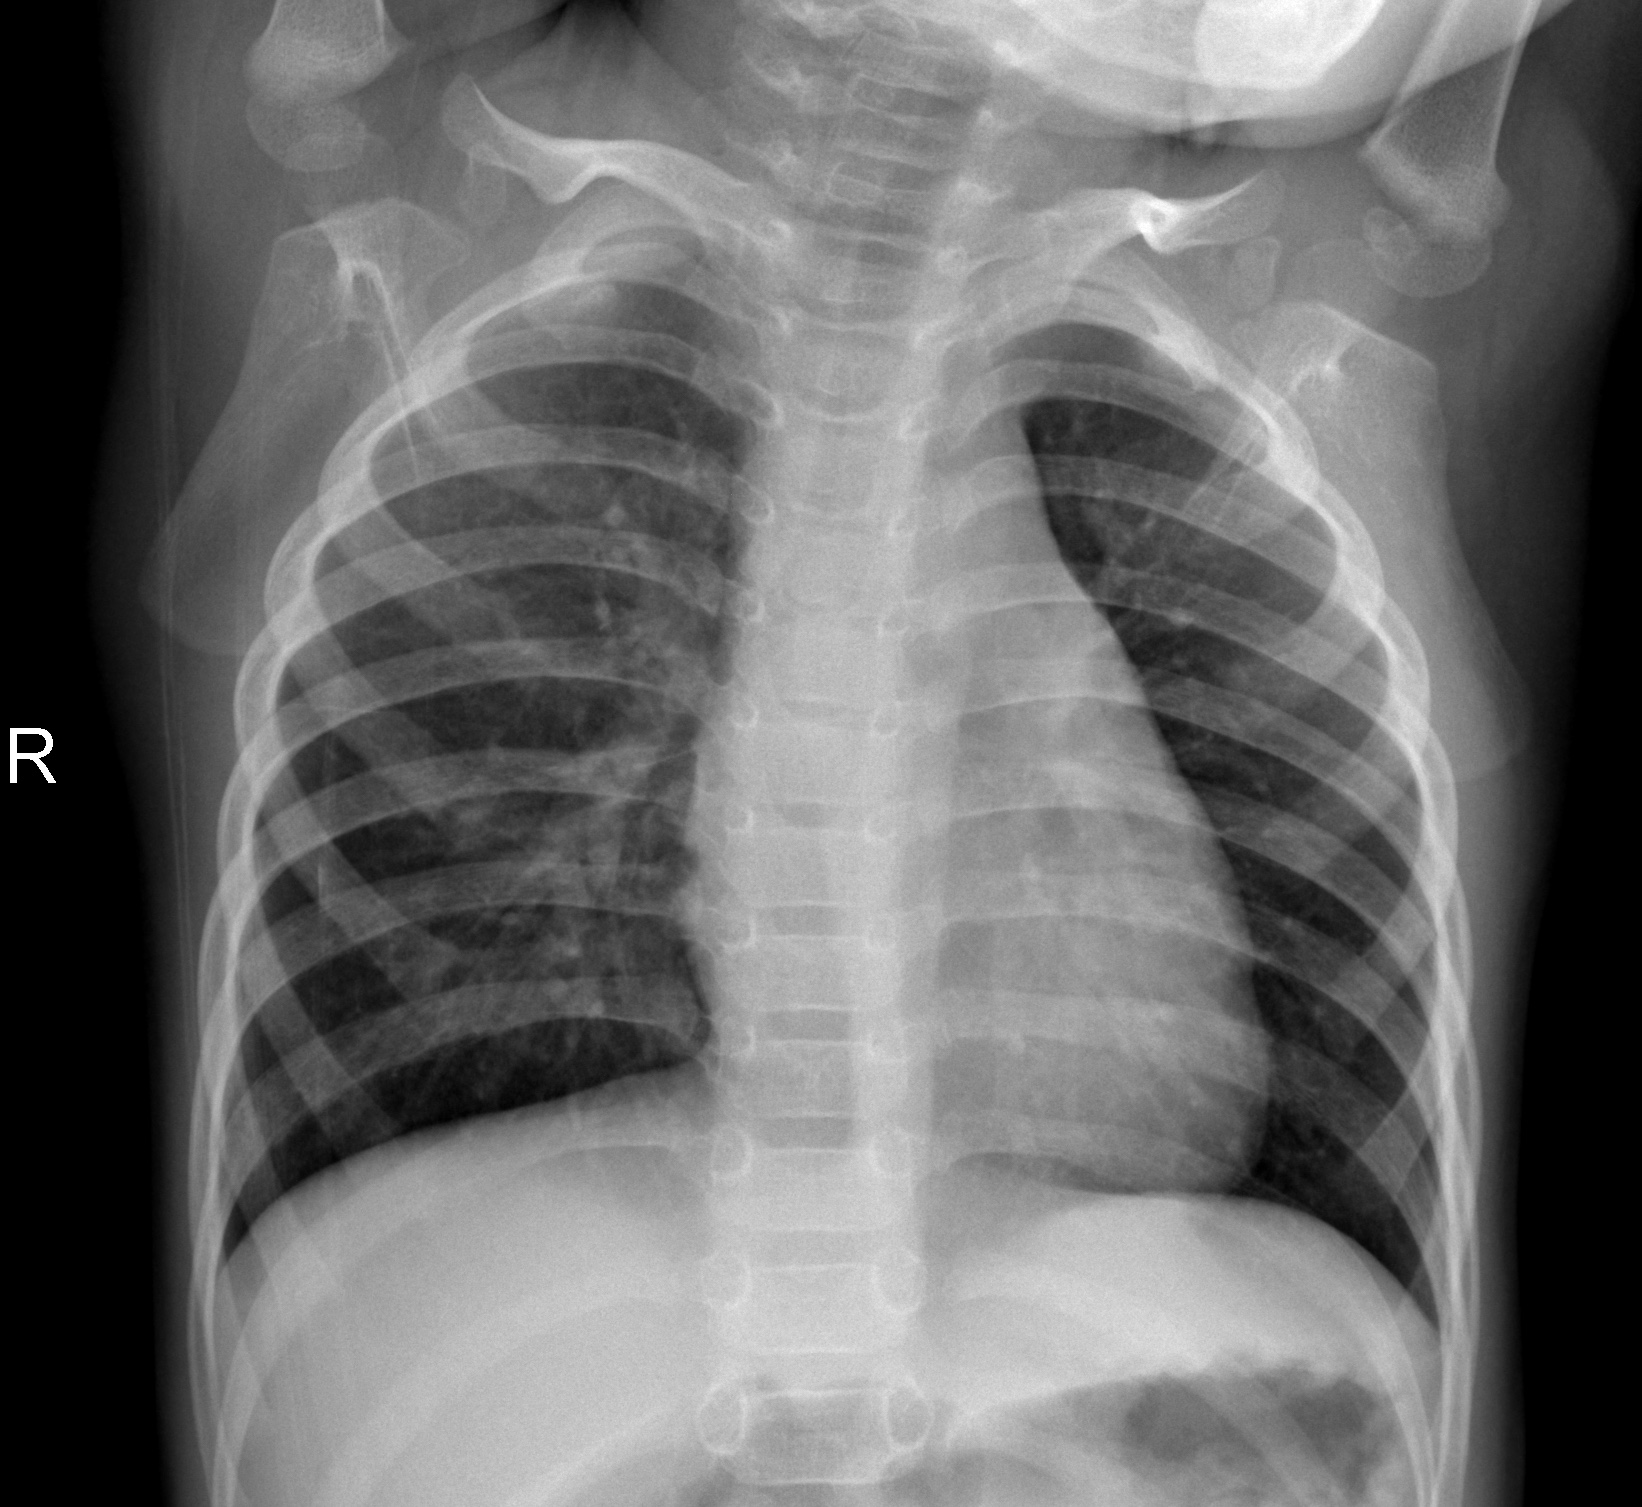
Diagnosis: NORMAL